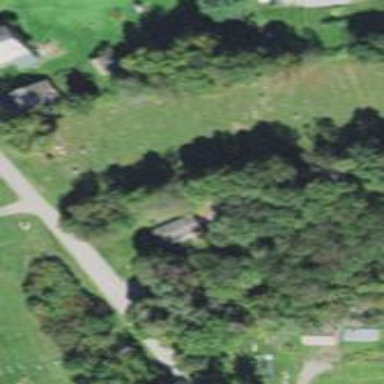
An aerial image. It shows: Grave yard.